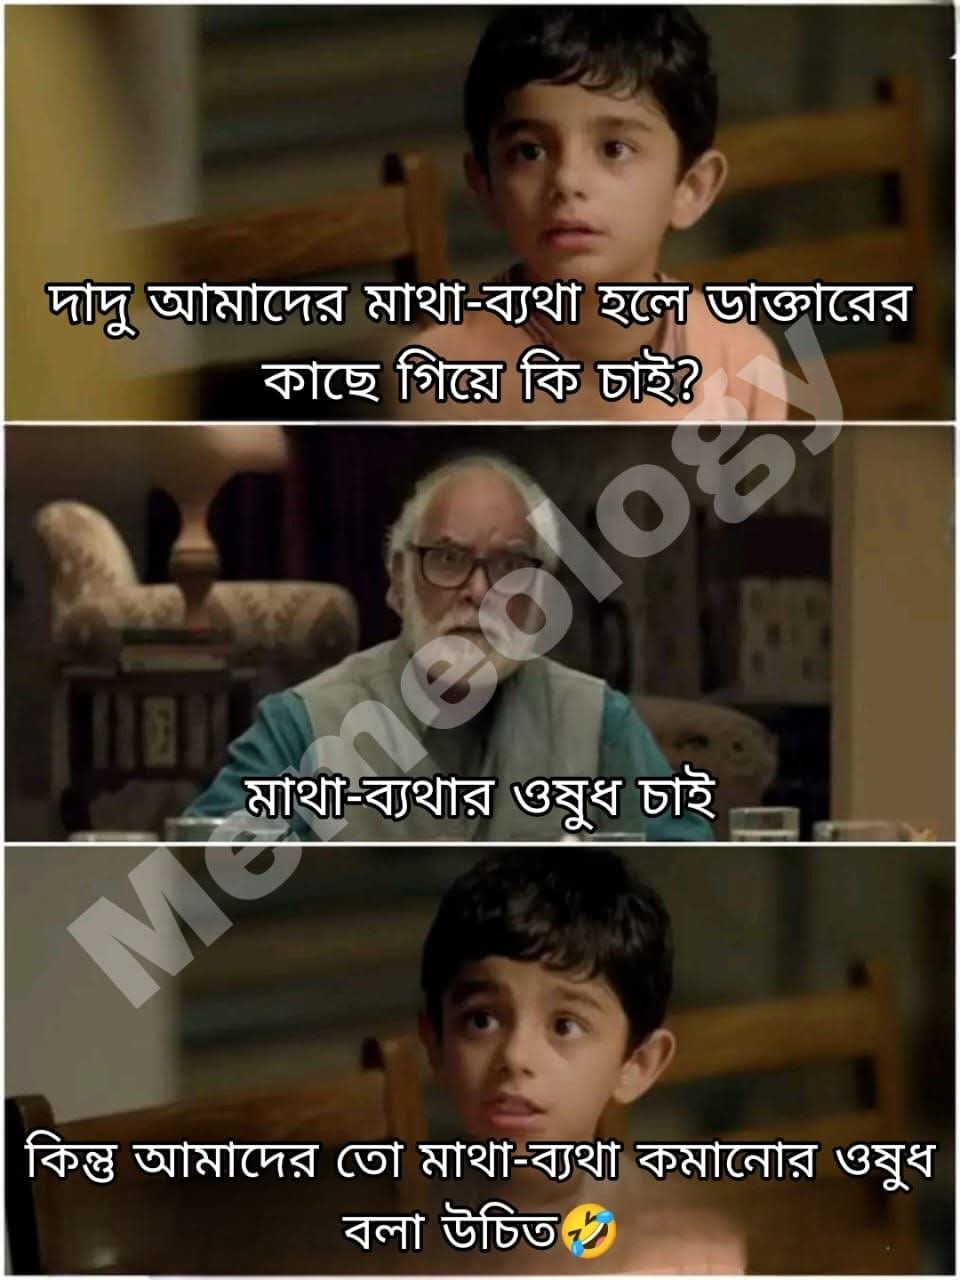
Text: দাদু আমাদের মাথা-ব্যথা হলে ডাক্তারের কাছে গিয়ে কি চাই?
মাথা-ব্যথার ওষুধ চাই
কিন্তু আমাদের তো মাথা-ব্যথা কমানোর ওষুধ বলা উচিত
Label: Non Hate